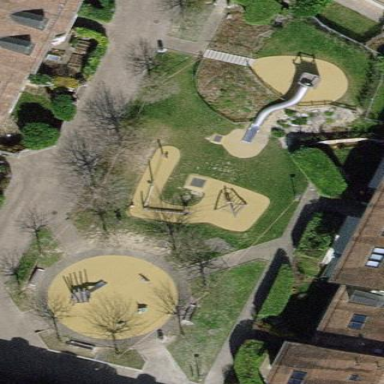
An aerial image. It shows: Playground area for leisure activities on the land.